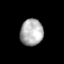
Tissue: lung
Cell type: Endothelial cells
Senescence score: 0.5759
Nuclear area (px): 596
Mean DAPI intensity: 174.941